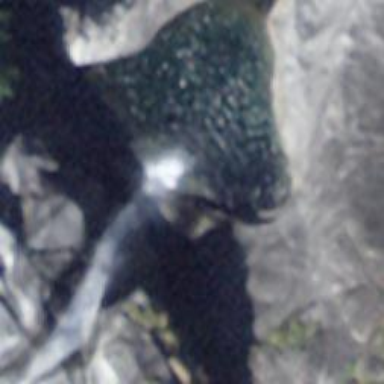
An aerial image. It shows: Beautiful waterfall.